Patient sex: M
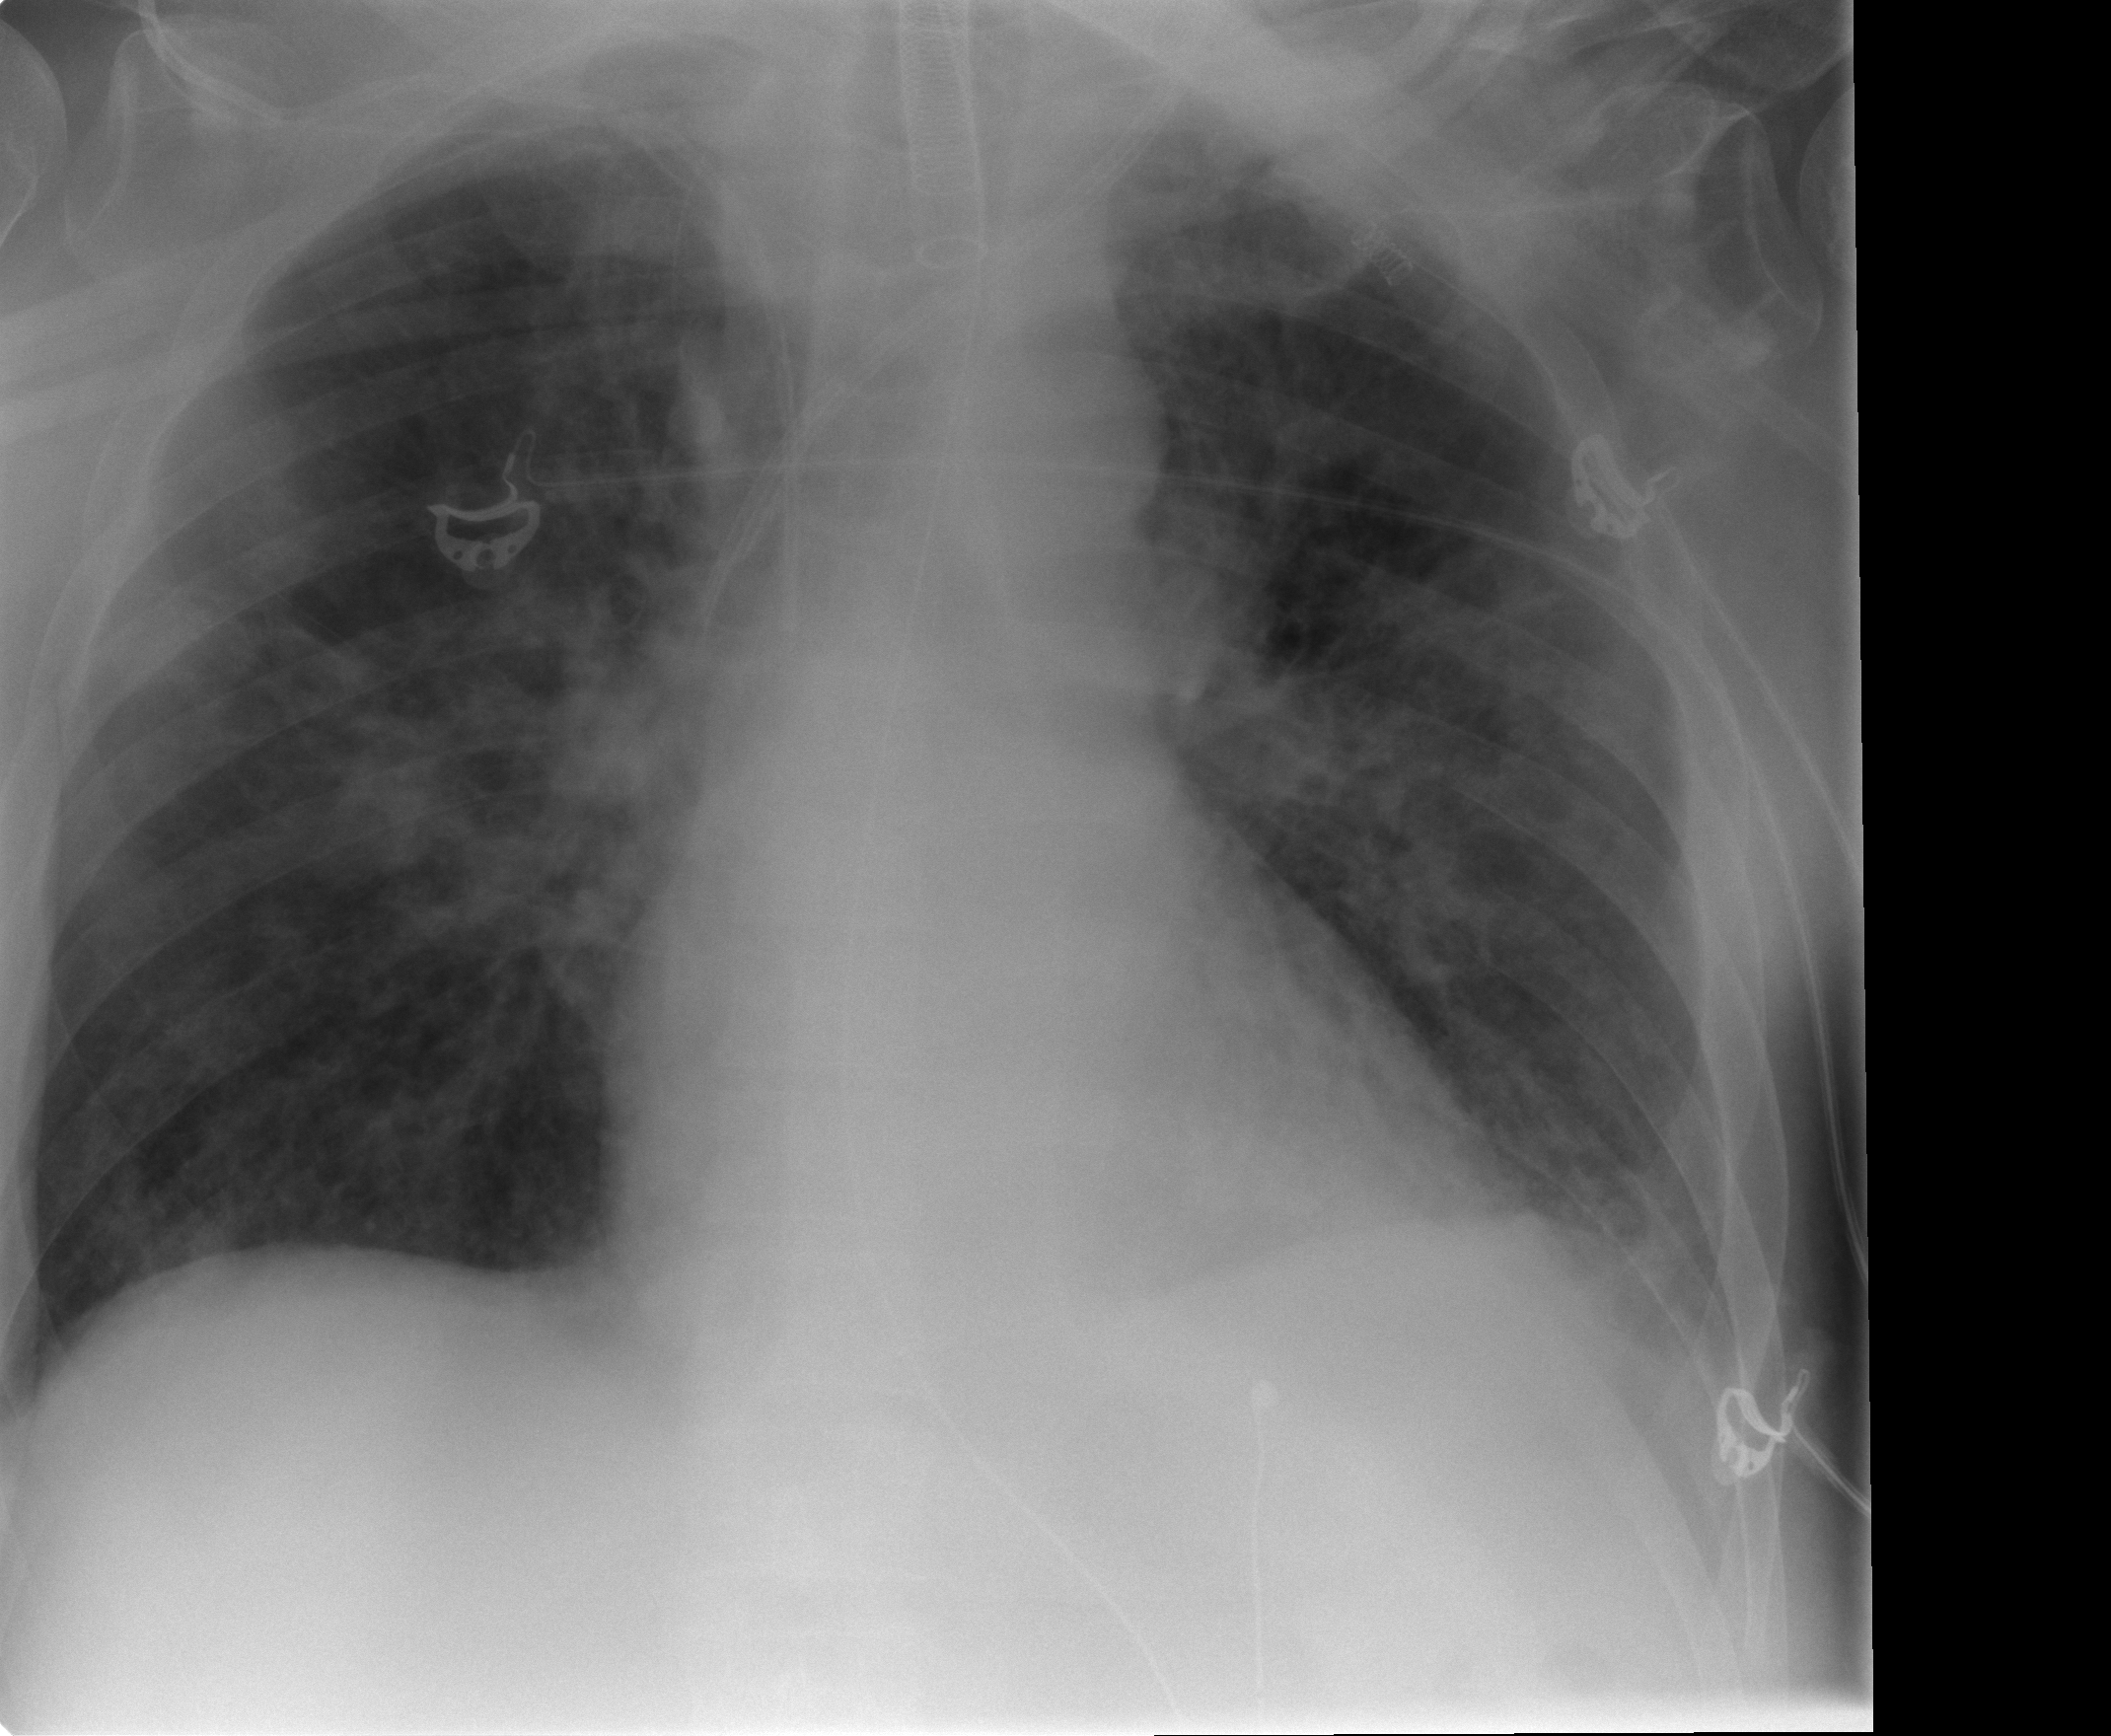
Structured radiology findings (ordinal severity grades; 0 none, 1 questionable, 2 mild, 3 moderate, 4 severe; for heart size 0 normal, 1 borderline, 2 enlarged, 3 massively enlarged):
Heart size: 0
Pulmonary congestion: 2
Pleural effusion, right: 0
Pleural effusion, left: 2
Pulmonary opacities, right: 2
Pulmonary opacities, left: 2
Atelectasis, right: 2
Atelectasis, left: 2